Question: I am looking for jqGrid option that can hide 'Search' and 'Update' buttons of subgrid. (Marked in red circle)

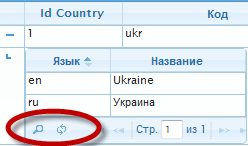
Answer: I suppose you use <URL> example under "Advanced"/"Subgrid as Grid".
Inside of 'subGridRowExpanded' you create explicitly new grid (as subgrid) and can create navigator buttons with the line like
'''
$("#" + subgrid_table_id).jqGrid('navGrid',
"#" + pager_id, {edit: false, add: false, del: false});
'''
So you should just remove the line or add additional options 'search: false' and 'refresh: false'.